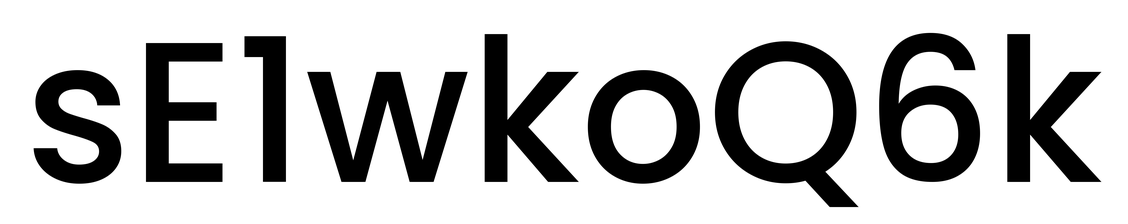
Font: Poppins-Medium